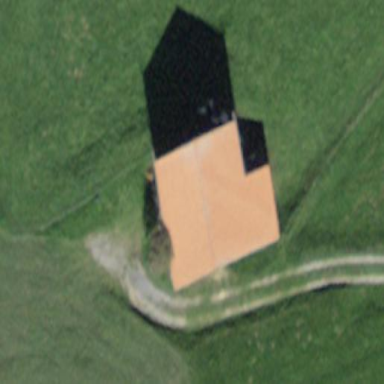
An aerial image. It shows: Rural barn.